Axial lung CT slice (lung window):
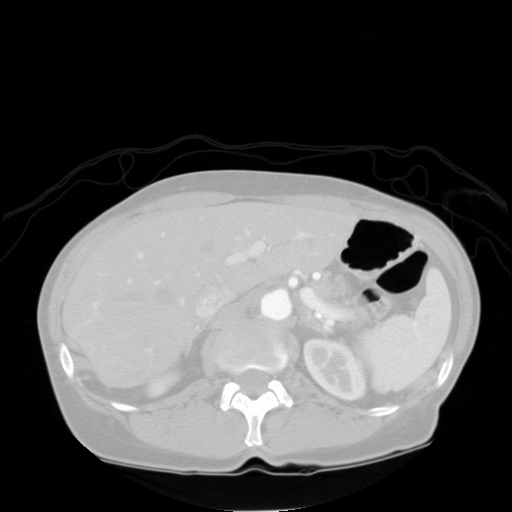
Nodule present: no